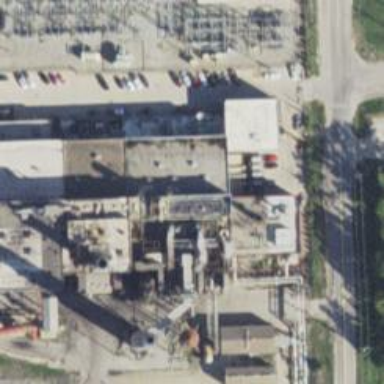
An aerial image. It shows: Steam turbine generator.